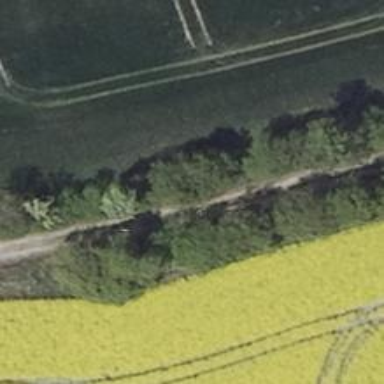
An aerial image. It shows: Row of deciduous broadleaved trees.